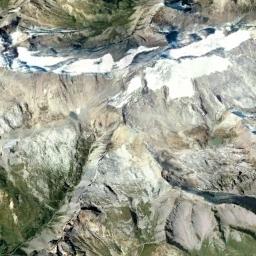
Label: snowberg